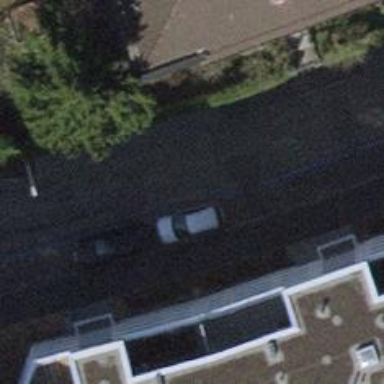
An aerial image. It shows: Residential road with asphalt surface. Both sides have sidewalks.